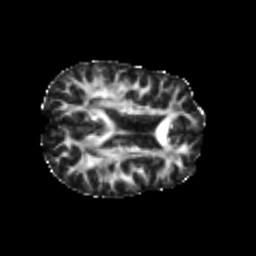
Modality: FA
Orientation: axial
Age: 23
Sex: female
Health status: healthy
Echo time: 0.074 s